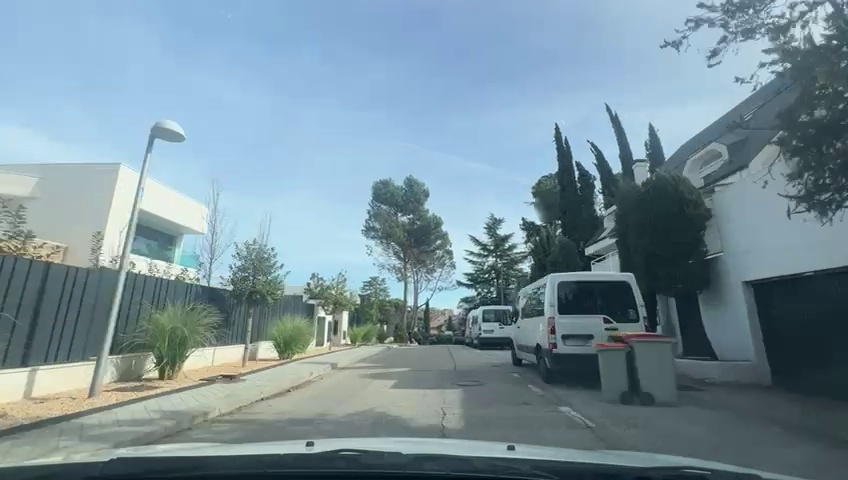
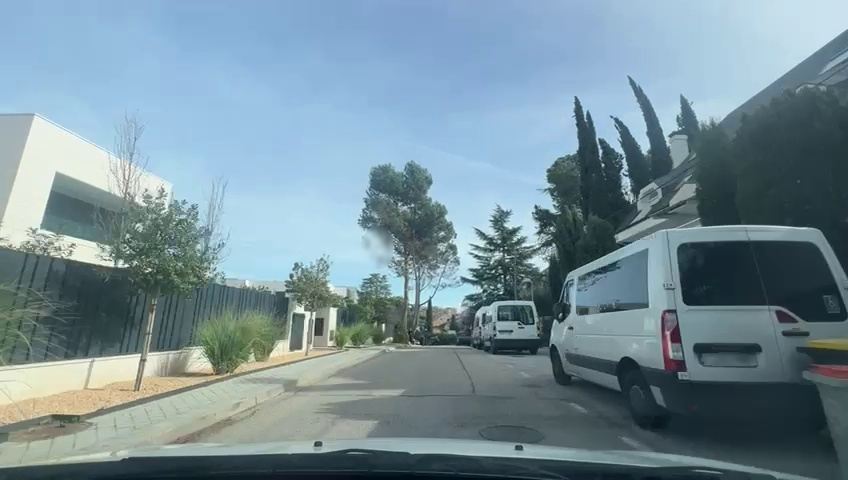
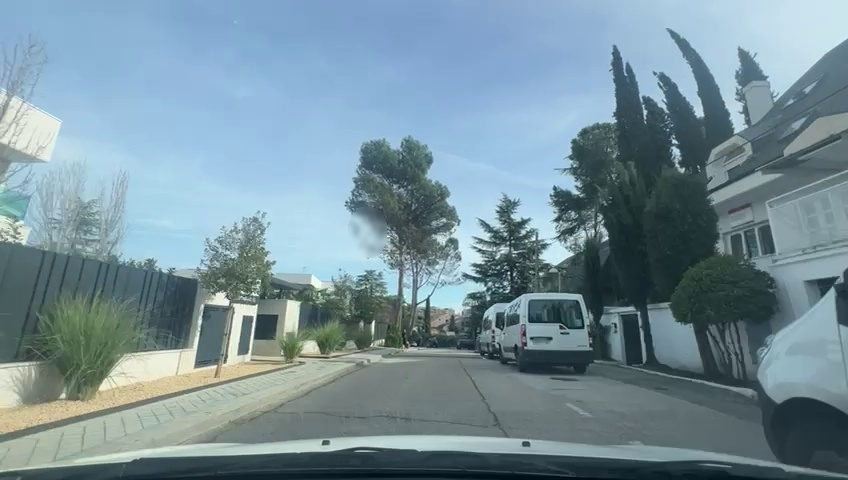
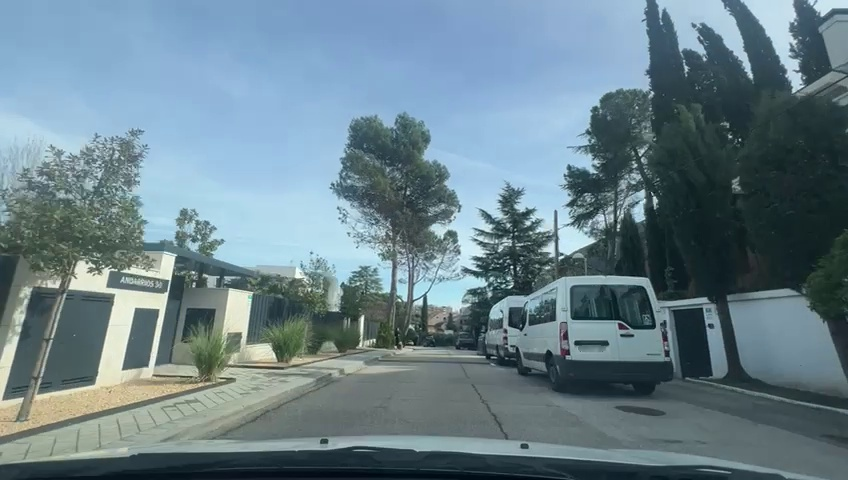
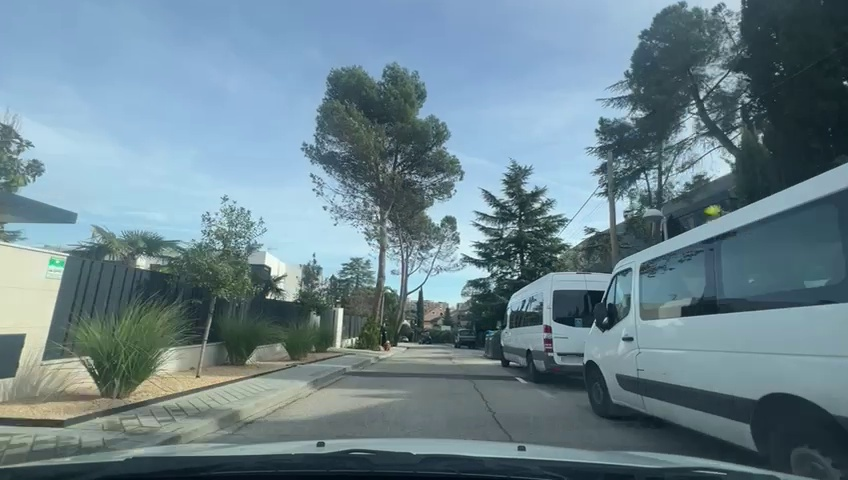
Situation: Lateral parked car
Question: Are vehicles present on the right side of the ego lane?
Answer: Yes
Reasoning: There are two white van on the right part of the ego lane parked in parallel

Situation: Lateral parked car
Question: Are vehicles parked parallel or perpendicular to the roadway near the ego lane?
Answer: Yes
Reasoning: Cars are parked parallel on the right of the vehicle next to ego lane

Situation: Lateral parked car
Question: Does the environment indicate an urban road where curbside parking is permitted?
Answer: Yes
Reasoning: Road size and quality, curb and vegetation indicates we are going through an urban area

Situation: Lateral parked car
Question: Is the ego vehicle traveling in a middle lane with traffic lanes on both sides?
Answer: No
Reasoning: Ego is travelling in single line lane, with only one direction

Situation: Lateral parked car
Question: Are vehicles present on the left side of the ego lane?
Answer: No
Reasoning: There is curb with vegetation on the left part next to our ego lane